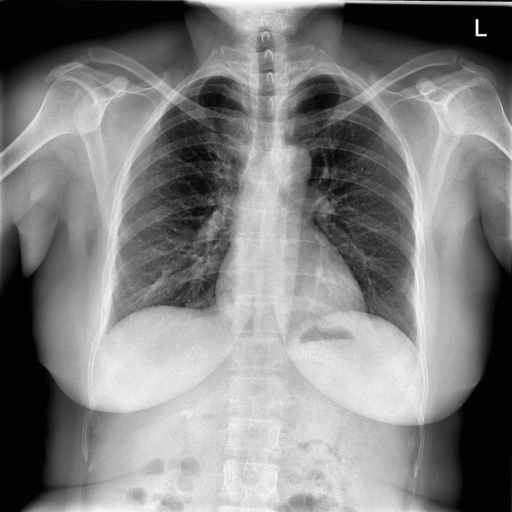
Finding: NORMAL